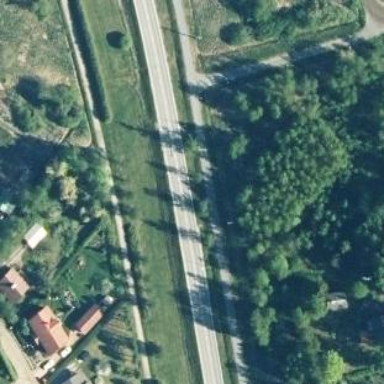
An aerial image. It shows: Secondary road with asphalt surface.